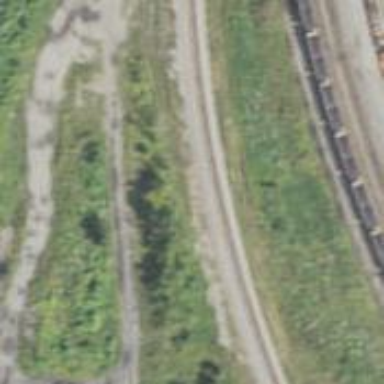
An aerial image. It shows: Railway spur service.